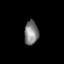
Tissue: prostate
Cell type: T cells
Senescence score: 0.737
Nuclear area (px): 333
Mean DAPI intensity: 127.018